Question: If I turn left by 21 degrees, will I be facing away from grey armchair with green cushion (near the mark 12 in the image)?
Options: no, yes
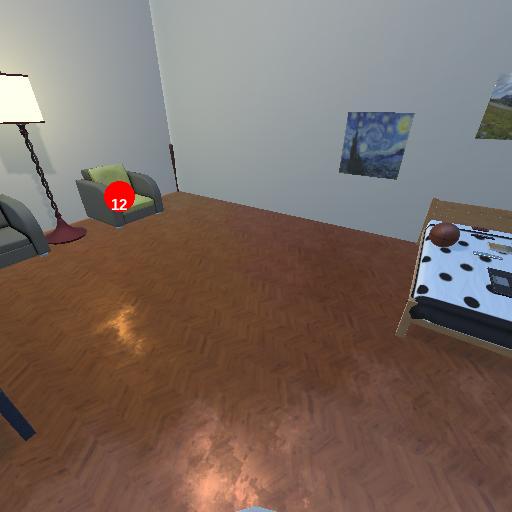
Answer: no